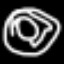
Label: donut